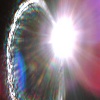
Label: sunburn